Question: I'm trying to add the javax.mail jar to my classpath but I get this error:
'''
java.lang.NoClassDefFoundError: javax/mail/MessagingException
at java.lang.Class.getDeclaredConstructors0(Native Method)
at java.lang.Class.privateGetDeclaredConstructors(Class.java:2663)
at java.lang.Class.getDeclaredConstructors(Class.java:2012)
at org.springframework.beans.factory.annotation.
'''
I've readed in other post that it could be fixed adding the dependecy to the pom.xml, so I did it:
pom.xml
'''
<dependency>
<groupId>javax.mail</groupId>
<artifactId>mail</artifactId>
<version>1.4.3</version>
</dependency>
'''

But still I'm getting the error ..can someone help me with this?
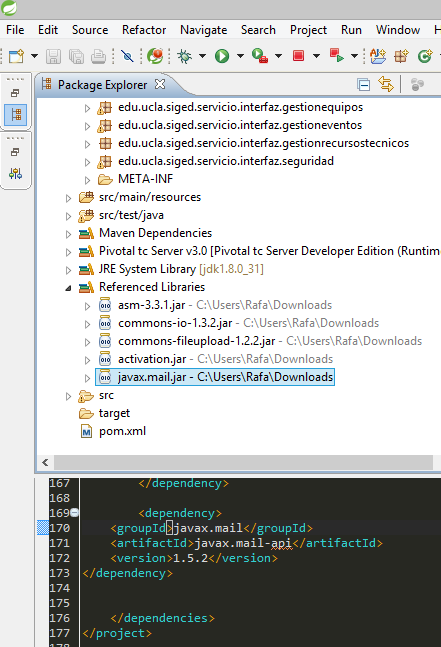
Answer: Also with the 1.4.3 version there is no longer an artifact id called mail. If you want to use 1.4.3 you should use this dependency
'''
<dependency>
<groupId>javax.mail</groupId>
<artifactId>mailapi</artifactId>
<version>1.4.3</version>
</dependency>
'''